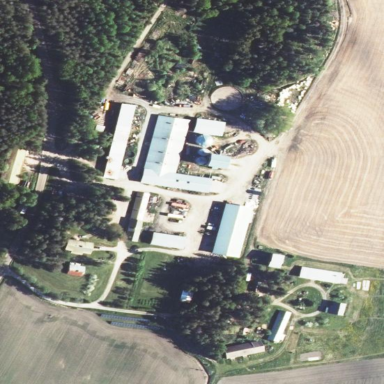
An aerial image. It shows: Farmyard area.